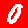
Digit: 0